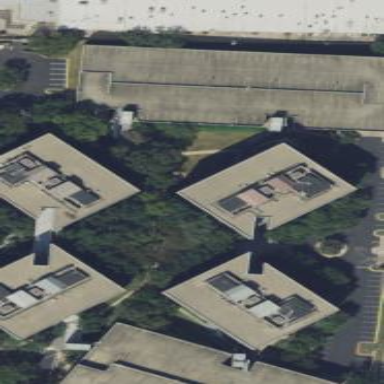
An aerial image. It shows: Office building.